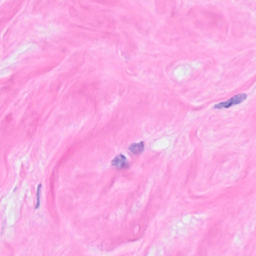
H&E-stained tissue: Breast